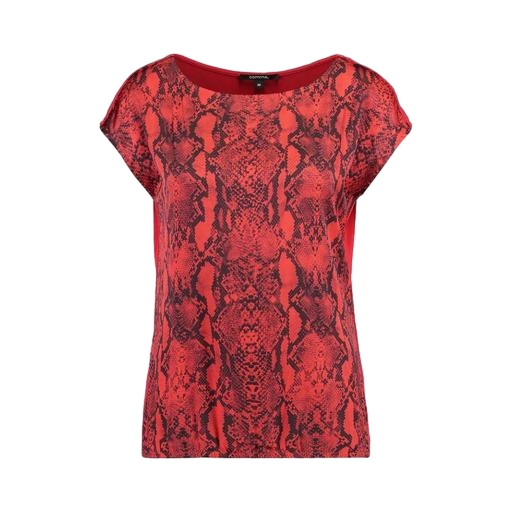
red plus size printed t-shirt only macy, red printed t-shirt only macy, red sleeveless printed t-shirt, white background